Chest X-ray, PA view. Patient: 66 years old, sex M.
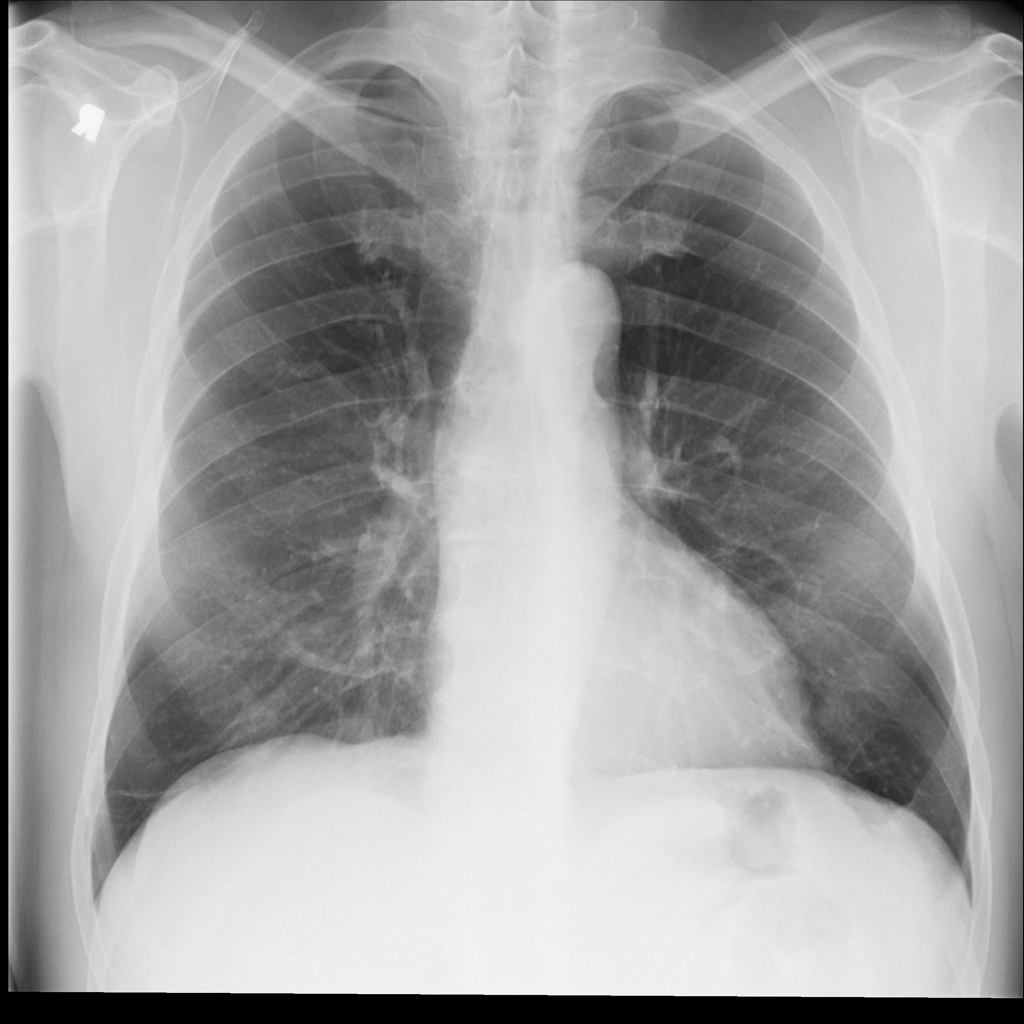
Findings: Atelectasis